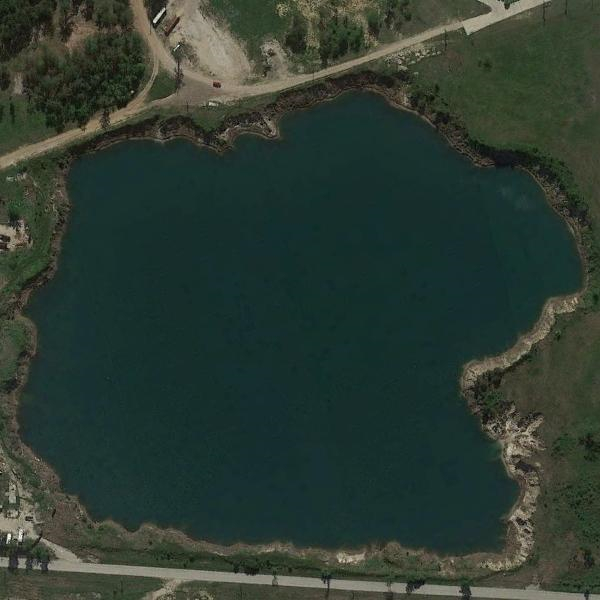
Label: Pond